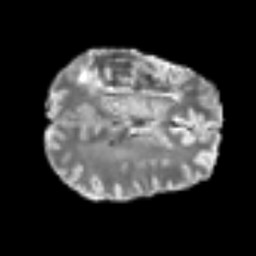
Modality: T2w
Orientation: axial
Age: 50
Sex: male
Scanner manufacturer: siemens
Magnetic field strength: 3 T
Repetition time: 6.1 s
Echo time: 0.101 s